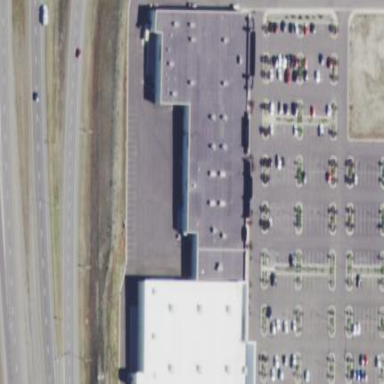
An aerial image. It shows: Commercial building.